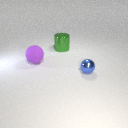
large purple rubber sphere to the left of large green metal cylinder